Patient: sex F, age 63
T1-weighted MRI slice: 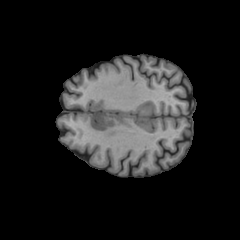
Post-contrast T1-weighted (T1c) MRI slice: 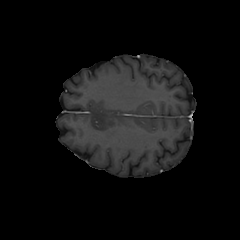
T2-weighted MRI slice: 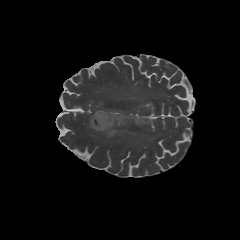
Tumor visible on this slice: yes
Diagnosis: Glioblastoma, IDH-wildtype
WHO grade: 4